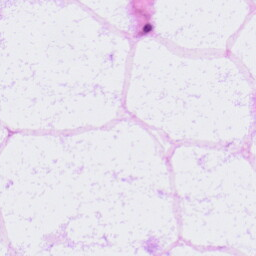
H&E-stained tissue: LymphNode